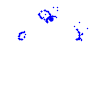
Particle: pion